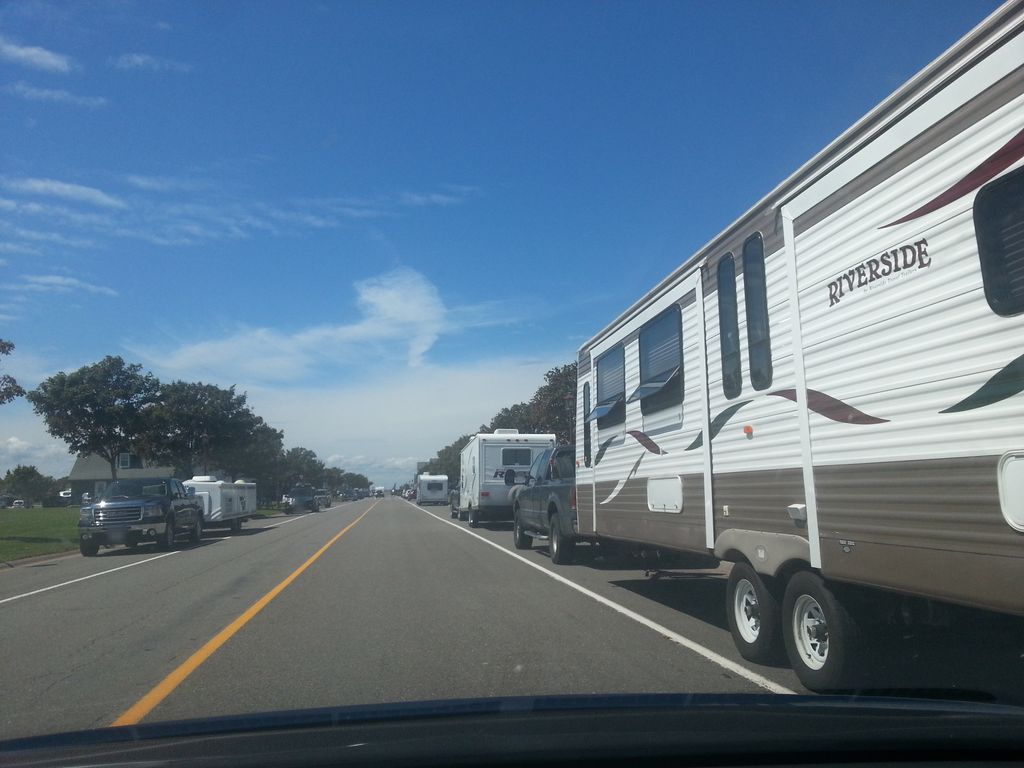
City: charlottetown